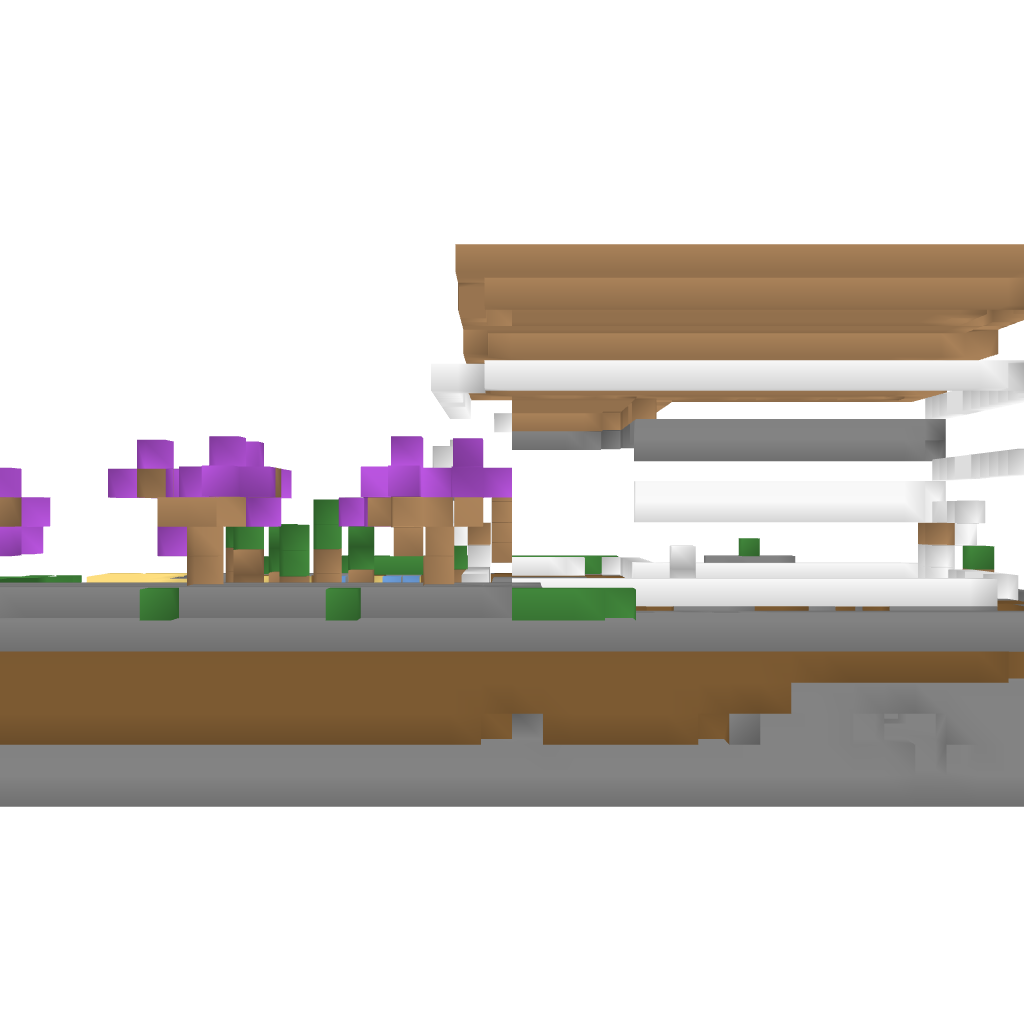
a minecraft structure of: Little modern house #2 bad low quality